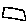
Label: square